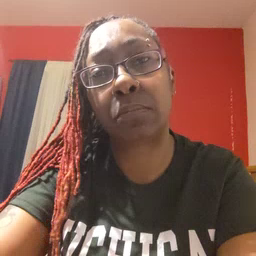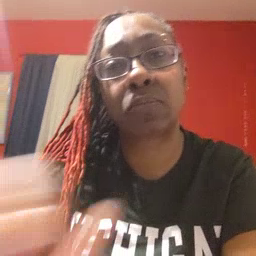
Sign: yourself